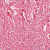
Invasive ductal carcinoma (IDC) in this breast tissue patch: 0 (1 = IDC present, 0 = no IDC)